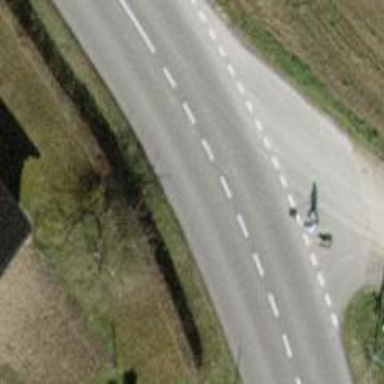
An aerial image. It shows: Asphalt road classified as tertiary.